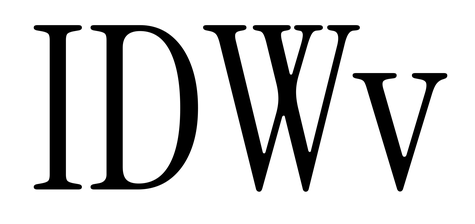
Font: InstrumentSerif-Regular